Question: I have a set of 'x,y' points, like shown below (the full set is <URL>:
'''
# x y w
-0.038 2.0127 0.71
0.058 1.9557 1
0.067 2.0016 0.9
0.072 2.0316 0.83
...
'''
I need to find a smoothed line that adjusts these points according to the importance assigned to each, ie: more weight means the data point should have more relevance.
This is the code I have so far, which basically applies a <URL>:
'''
import matplotlib.pyplot as plt
import numpy as np
from scipy.ndimage import gaussian_filter1d
# Read data from file.
data = np.loadtxt('data_file', unpack=True)
x, y, w = data[0], data[1], data[2]
# Return evenly spaced numbers over a specified interval.
t = np.linspace(0, 1, len(x))
t2 = np.linspace(0, 1, 100)
# One-dimensional linear interpolation.
x2 = np.interp(t2, t, x)
y2 = np.interp(t2, t, y)
# Obtain Gaussian filter with fixed sigma value.
sigma = 7
x3 = gaussian_filter1d(x2, sigma)
y3 = gaussian_filter1d(y2, sigma)
# Make plot.
cm = plt.cm.get_cmap('RdYlBu')
plt.scatter(x, y, marker="o", c=w, s=40, cmap=cm, lw=0.5, vmin=0, vmax=1)
plt.plot(x3, y3, "r", lw=2)
plt.show()
'''
This code produces the following plot (bluer dots have a higher weight value):

The problem is that this fit does not consider the . How can I introduce that information into the gaussian filter?
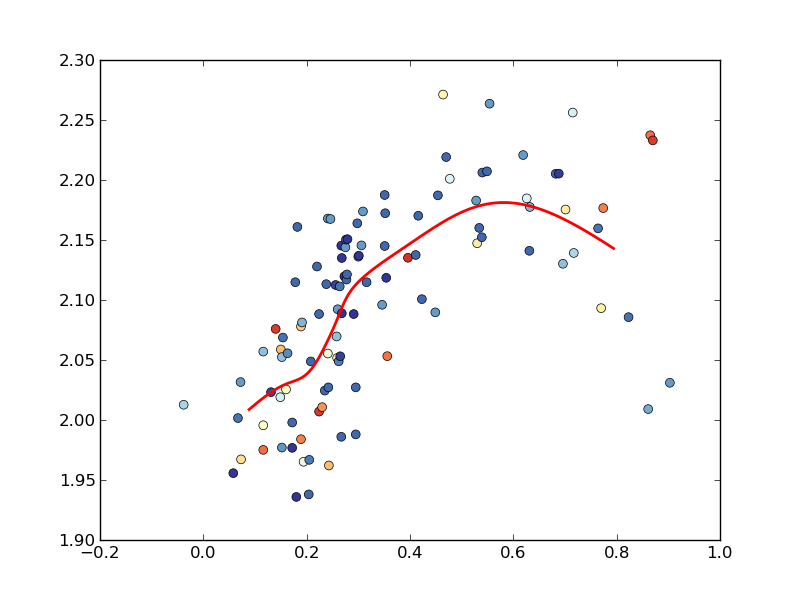
Answer: Note that the following idea is workaround not an exact solution, but it is worth to try.
The idea is to use 'w' weight parameter to repeat corresponding values in 'x' and 'y'. So if you scale 'w' for example into range '[1,10]' all corresponding values in 'x' and so in 'y' will be duplicated 10 times for 'w' equal to 10. That is, new 'x', 'y' will be created. In this way we incorporate the weight as frequency of values in 'x' and 'y', indeed. Having this done, feeding the new ones to your algorithm hopefully gives you desired results as shown in the worked examples below.
- -